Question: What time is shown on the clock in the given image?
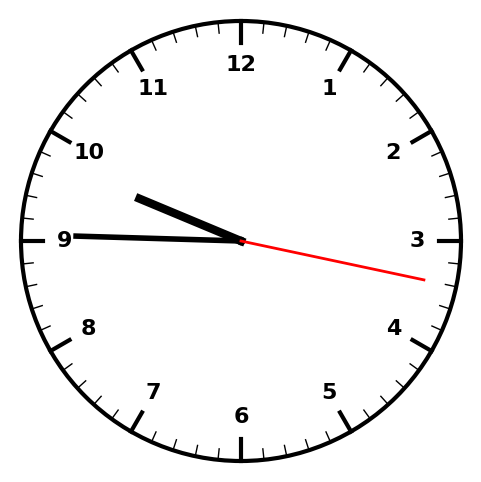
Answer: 09:45:17